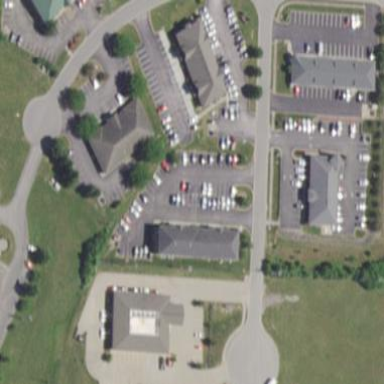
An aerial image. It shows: Parking area with asphalt surface.